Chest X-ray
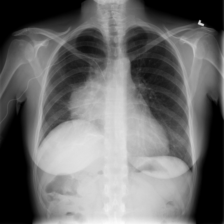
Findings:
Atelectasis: negative
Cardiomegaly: negative
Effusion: negative
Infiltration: negative
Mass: positive
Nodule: negative
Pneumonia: negative
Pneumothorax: negative
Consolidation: negative
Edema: negative
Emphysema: negative
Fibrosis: negative
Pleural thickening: negative
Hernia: negative